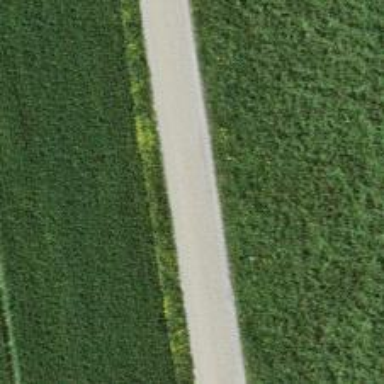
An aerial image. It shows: Unclassified road with paved surface.